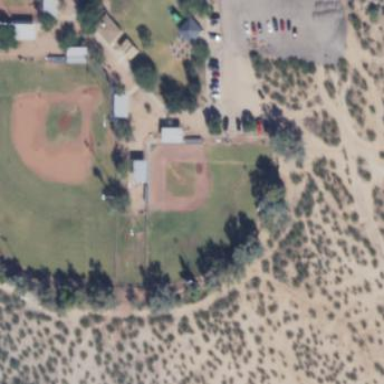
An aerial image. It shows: Baseball pitch for leisure and sports activities.